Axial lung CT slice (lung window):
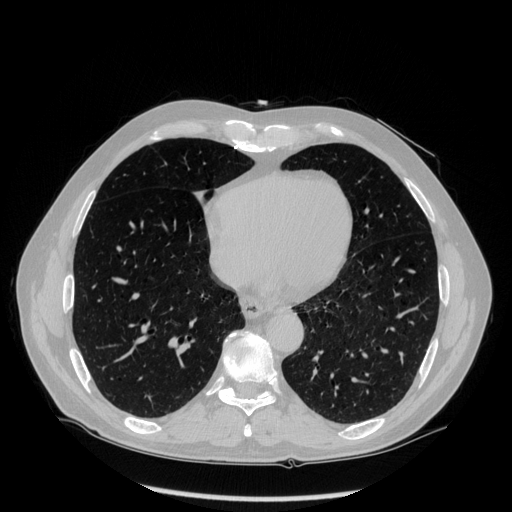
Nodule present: no